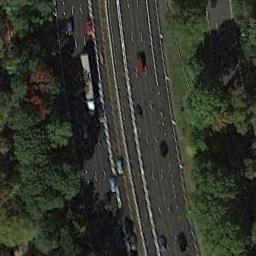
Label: freeway